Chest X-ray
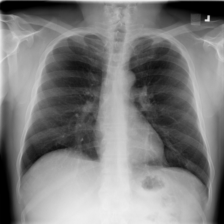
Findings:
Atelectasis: negative
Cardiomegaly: negative
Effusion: negative
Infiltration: negative
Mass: negative
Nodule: negative
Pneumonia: negative
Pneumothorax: negative
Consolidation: negative
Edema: negative
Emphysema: negative
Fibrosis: negative
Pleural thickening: negative
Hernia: negative